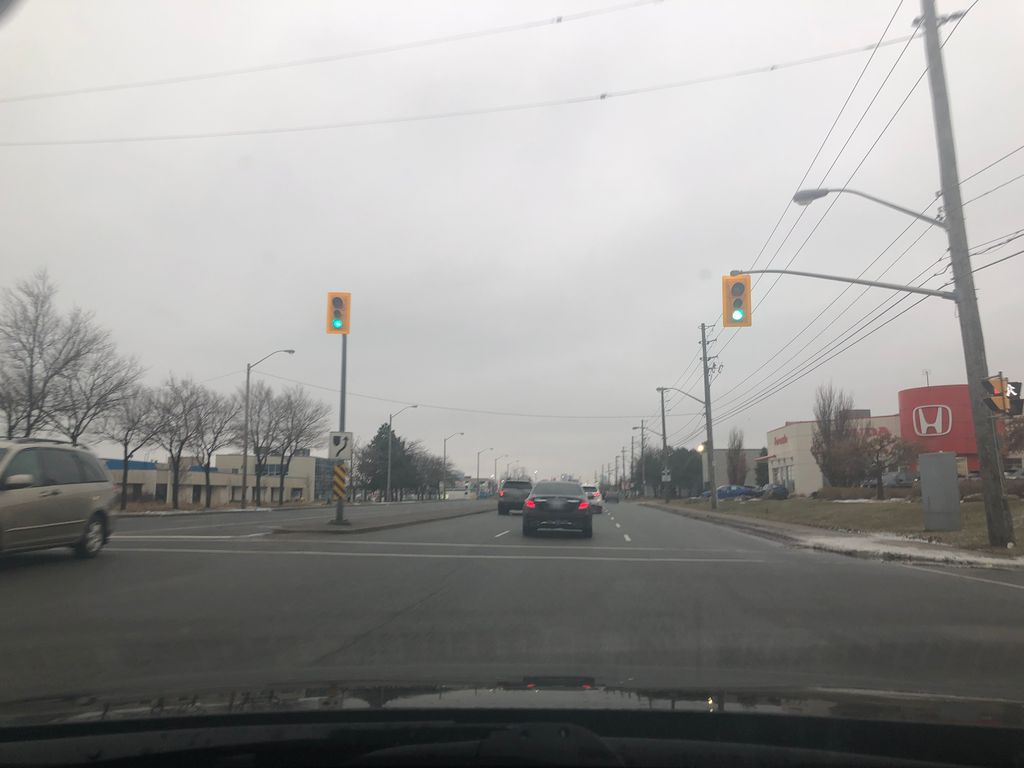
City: toronto